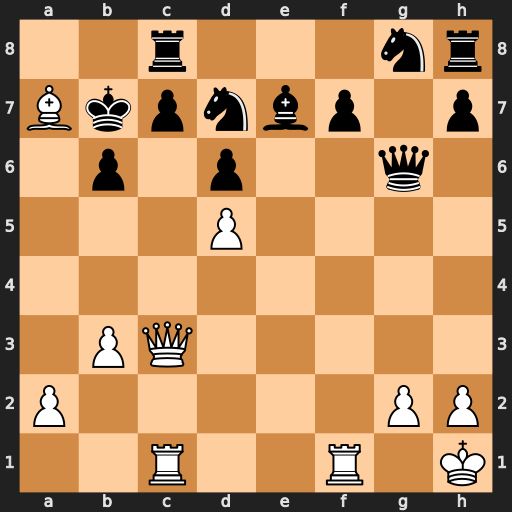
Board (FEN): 2r3nr/Bkpnbp1p/1p1p2q1/3P4/8/1PQ5/P5PP/2R2R1K
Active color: w
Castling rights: -
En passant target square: -
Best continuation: Qc6+ Kxa7 Rf4 Nc5 Rxc5 Qb1+ Rc1 Qxc1+ Qxc1